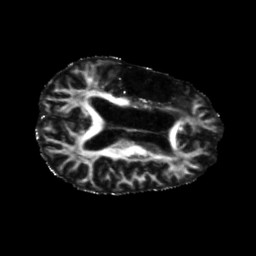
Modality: FA
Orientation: axial
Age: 61
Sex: male
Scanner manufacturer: siemens
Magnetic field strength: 3 T
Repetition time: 5.25 s
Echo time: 0.08 s